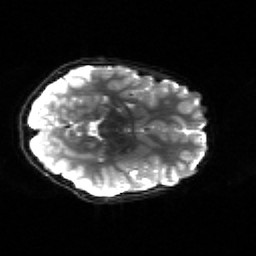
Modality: sbref
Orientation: axial
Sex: female
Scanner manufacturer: siemens
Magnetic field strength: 3 T
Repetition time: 5 s
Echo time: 0.071 s